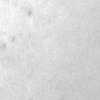
Label: no_change